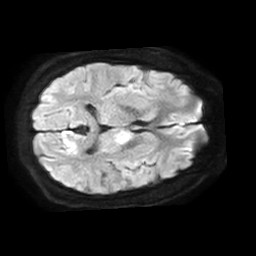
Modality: TRACE
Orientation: axial
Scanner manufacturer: philips
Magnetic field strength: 1.5 T
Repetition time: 3.514 s
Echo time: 0.07078 s